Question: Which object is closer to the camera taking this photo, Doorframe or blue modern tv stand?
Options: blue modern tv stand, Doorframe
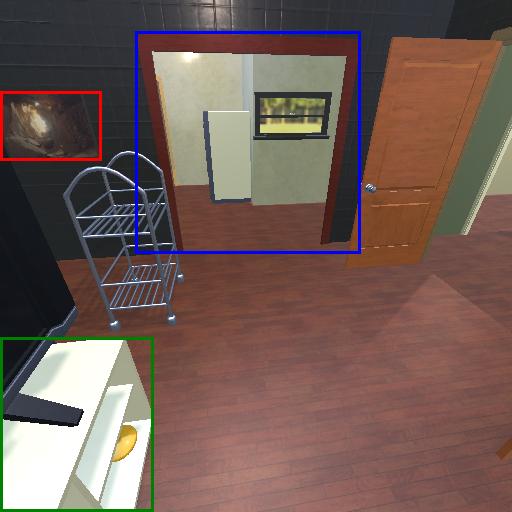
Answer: blue modern tv stand